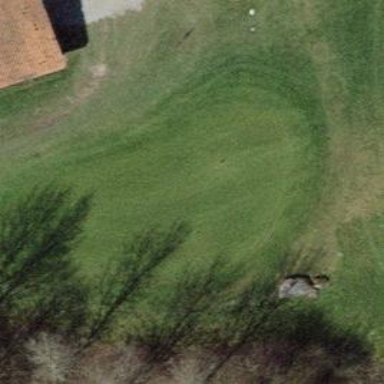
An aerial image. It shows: Green golf area with grass land use.